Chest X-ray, PA view. Patient: 23 years old, sex M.
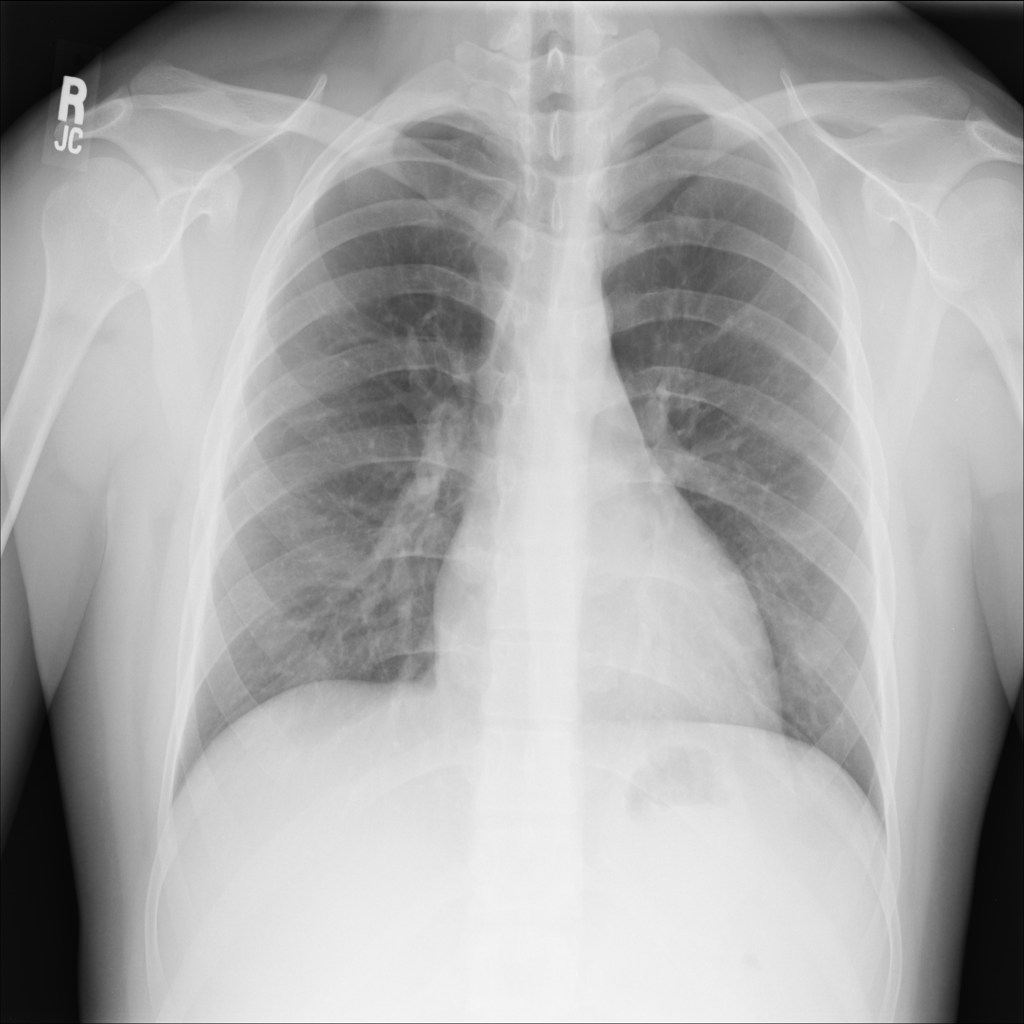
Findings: No Finding